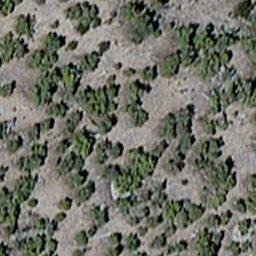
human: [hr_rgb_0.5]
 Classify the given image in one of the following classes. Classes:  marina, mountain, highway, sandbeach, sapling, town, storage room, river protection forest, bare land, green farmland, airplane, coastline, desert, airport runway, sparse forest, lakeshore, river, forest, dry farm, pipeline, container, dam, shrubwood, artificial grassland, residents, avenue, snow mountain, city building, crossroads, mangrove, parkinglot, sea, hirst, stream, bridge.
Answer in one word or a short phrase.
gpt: sparse forest